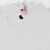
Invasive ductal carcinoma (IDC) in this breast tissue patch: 0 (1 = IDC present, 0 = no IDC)